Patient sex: F
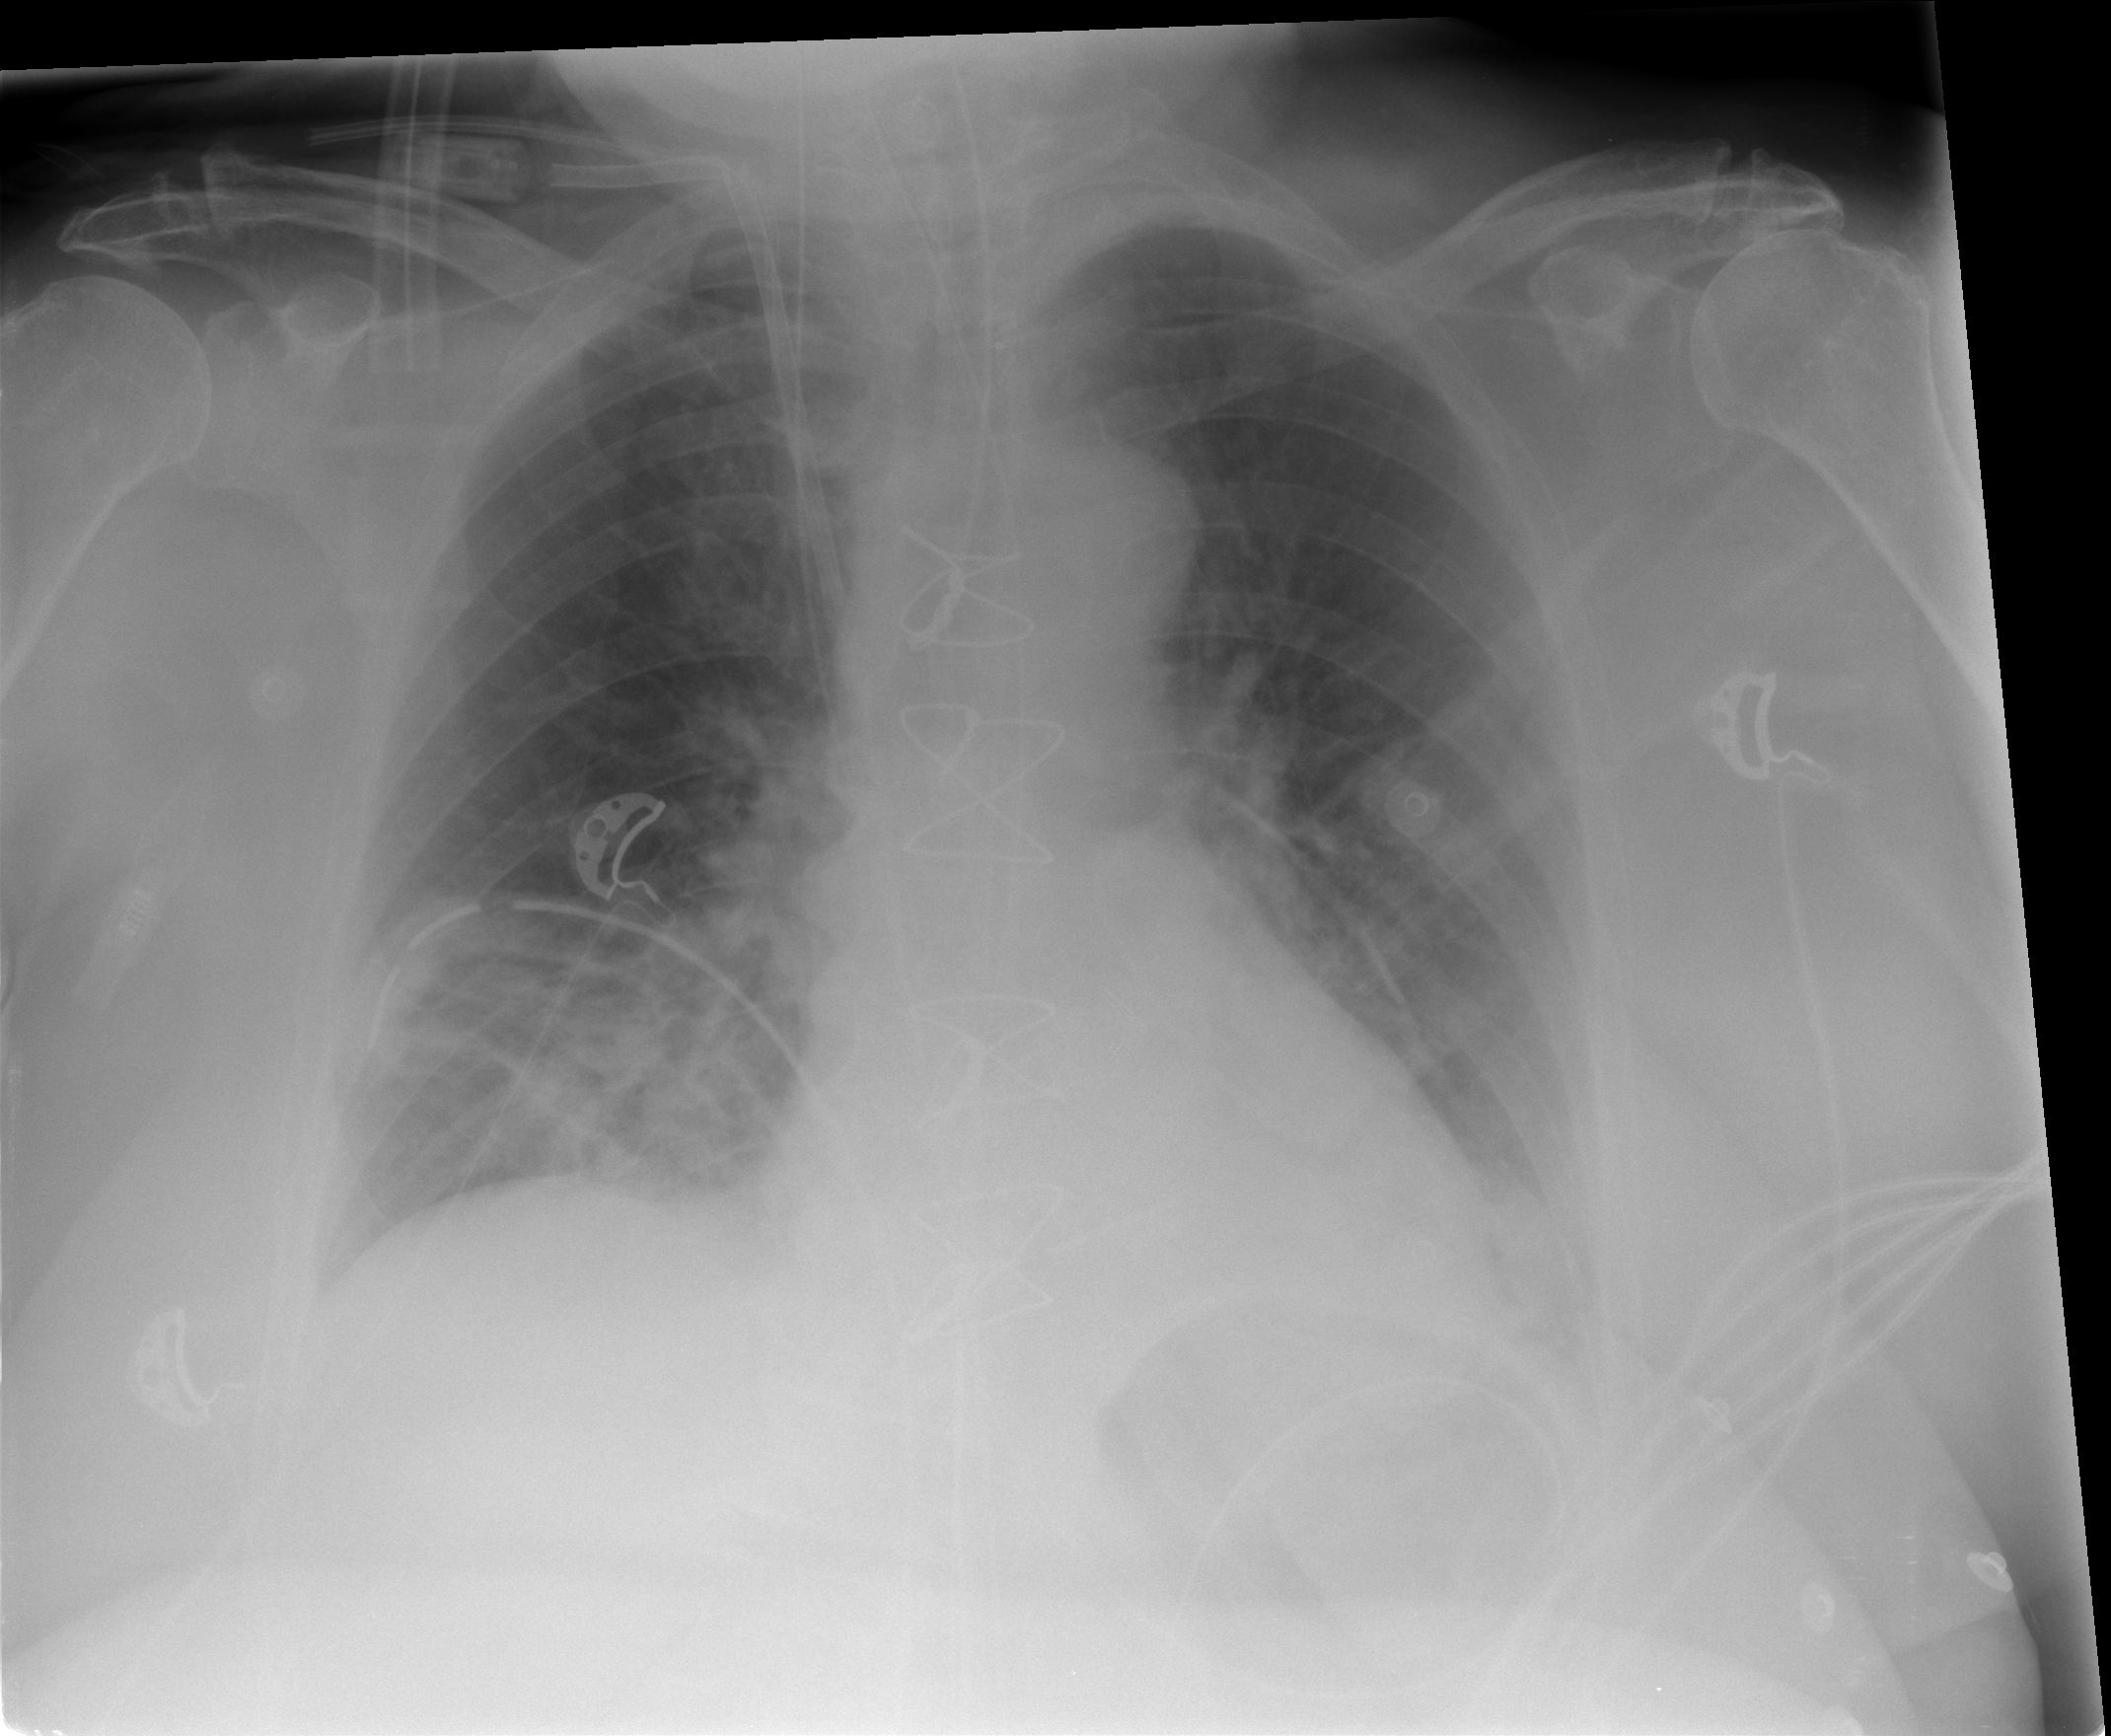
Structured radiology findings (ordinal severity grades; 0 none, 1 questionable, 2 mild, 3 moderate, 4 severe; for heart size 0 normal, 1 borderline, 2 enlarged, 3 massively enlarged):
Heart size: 0
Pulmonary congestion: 0
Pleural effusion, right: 0
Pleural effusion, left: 2
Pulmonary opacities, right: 1
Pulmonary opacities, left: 0
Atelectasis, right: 2
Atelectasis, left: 2